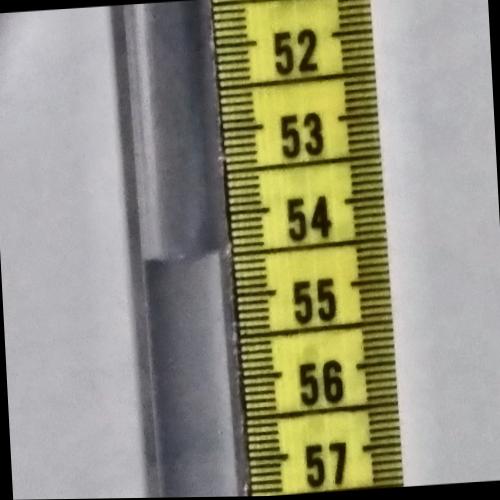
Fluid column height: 54.5 cm